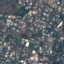
Land use / land cover class: Residential